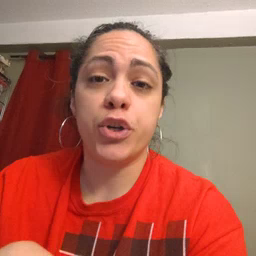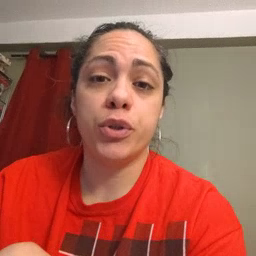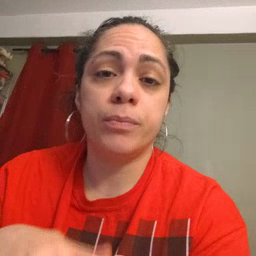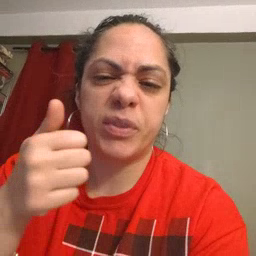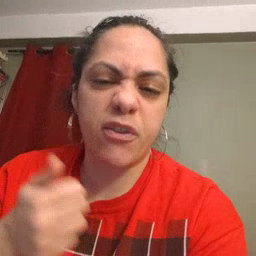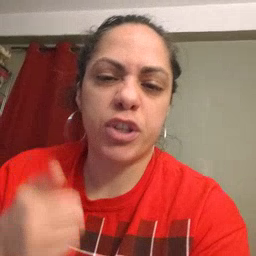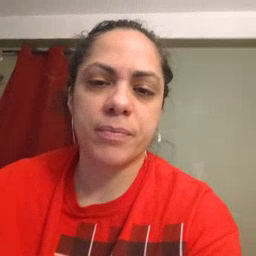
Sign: every